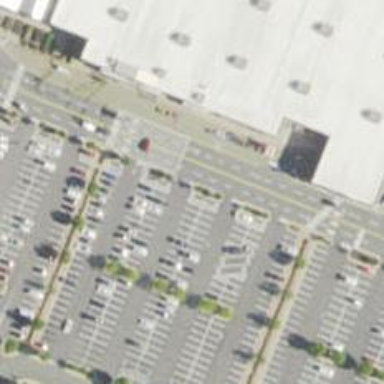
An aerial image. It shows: Parking space is available.